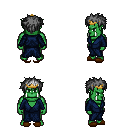
a pixel art fantasy rpg character, male body template, orc, green skin, blue robe, magenta pants, gray bedhead hairstyle, gold tiara, brown slippers, four views (front, back, left, right), 2x2 character sprite sheet, small pixel art, hard edges, no anti-aliasing